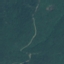
Label: Forest